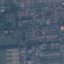
Land use / land cover class: Residential